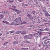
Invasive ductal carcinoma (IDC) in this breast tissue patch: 1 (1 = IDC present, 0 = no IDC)